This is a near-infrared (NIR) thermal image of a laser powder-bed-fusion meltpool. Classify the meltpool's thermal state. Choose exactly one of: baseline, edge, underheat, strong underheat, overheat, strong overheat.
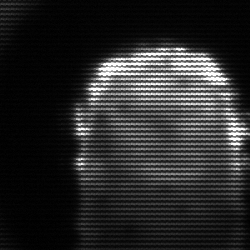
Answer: baseline